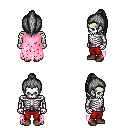
a pixel art fantasy rpg character, male body template, skeleton, pink tattered cape, red pants, gray long topknot hairstyle, brown shoes, four views (front, back, left, right), 2x2 character sprite sheet, small pixel art, hard edges, no anti-aliasing